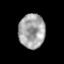
Tissue: prostate
Cell type: T cells
Senescence score: 0.3555
Nuclear area (px): 884
Mean DAPI intensity: 163.867